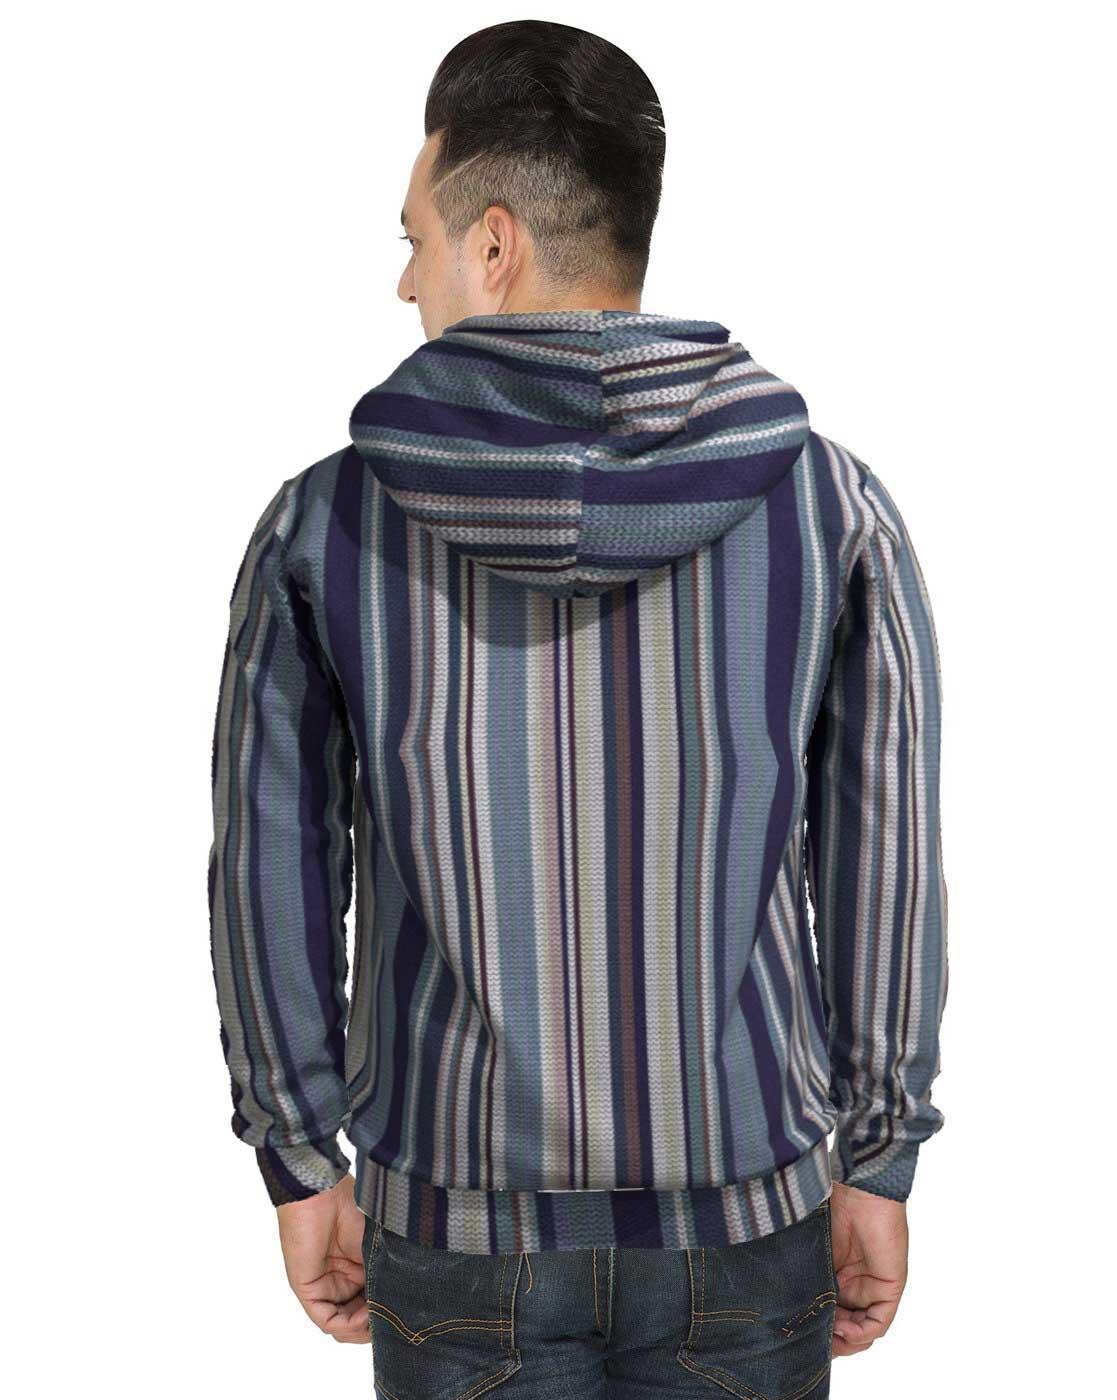
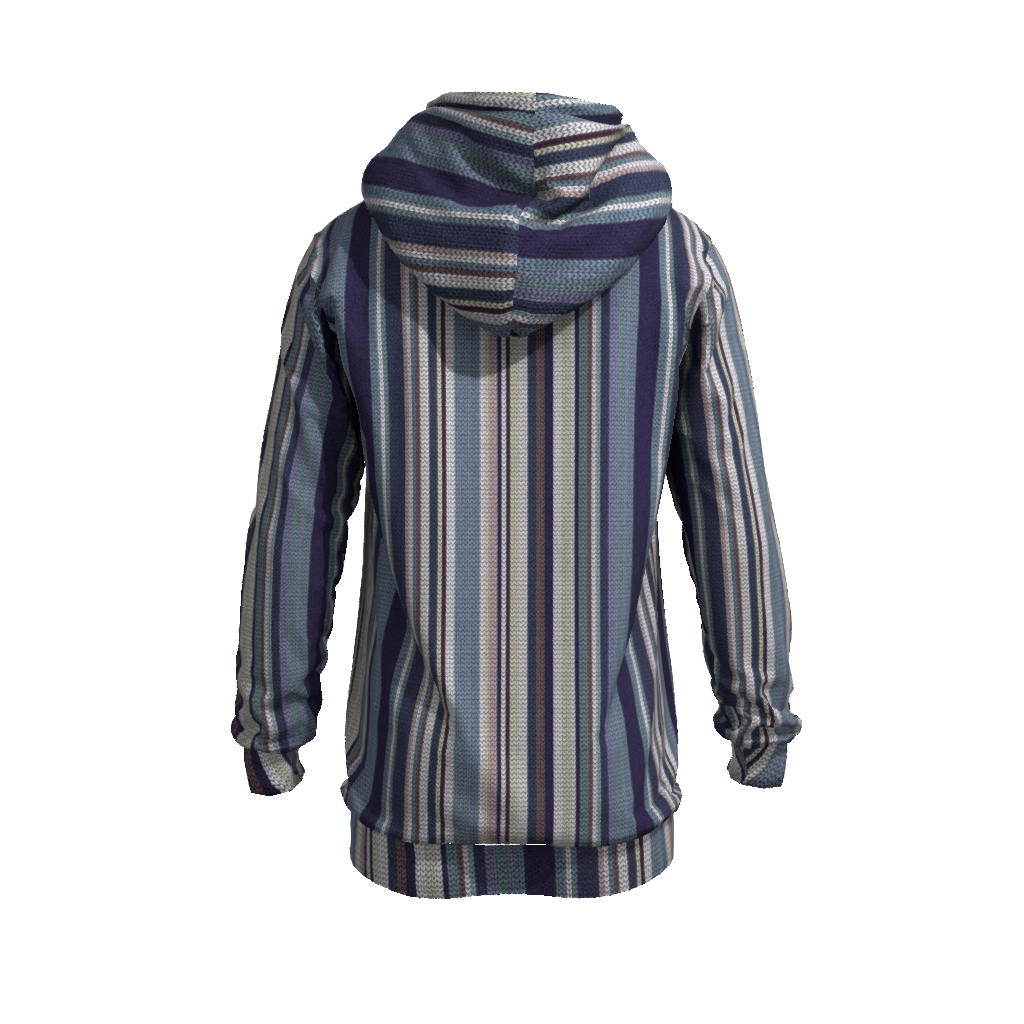
Clothing description: blue multi stripe hooded zip hood